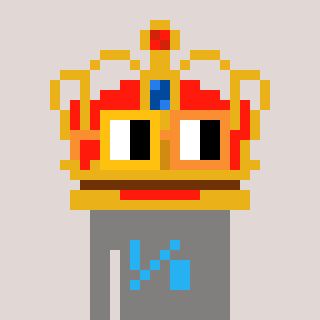
a pixel art character with square yellow and orange glasses, a crown-shaped head and a bluegrey-colored body on a warm background